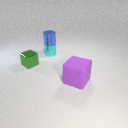
small cyan metal cylinder below small blue metal cylinder